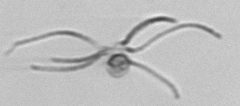
Label: Ophiaster